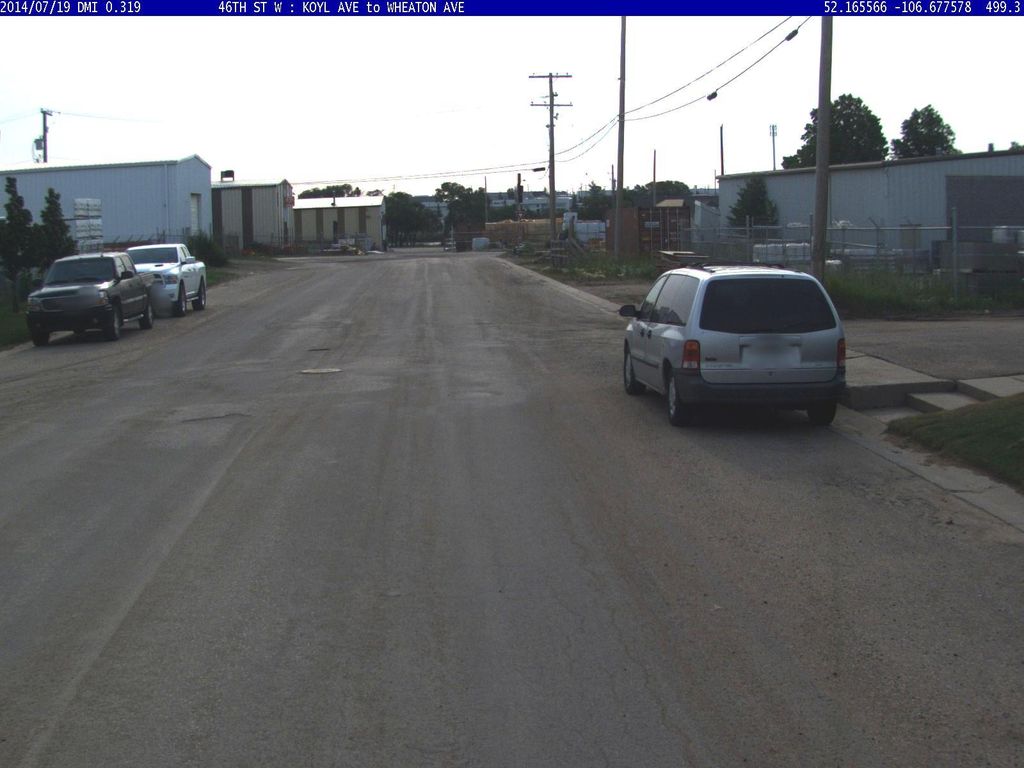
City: saskatoon